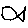
Label: fish